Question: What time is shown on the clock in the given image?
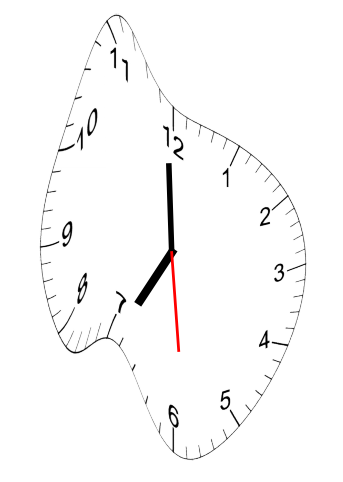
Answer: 06:59:29